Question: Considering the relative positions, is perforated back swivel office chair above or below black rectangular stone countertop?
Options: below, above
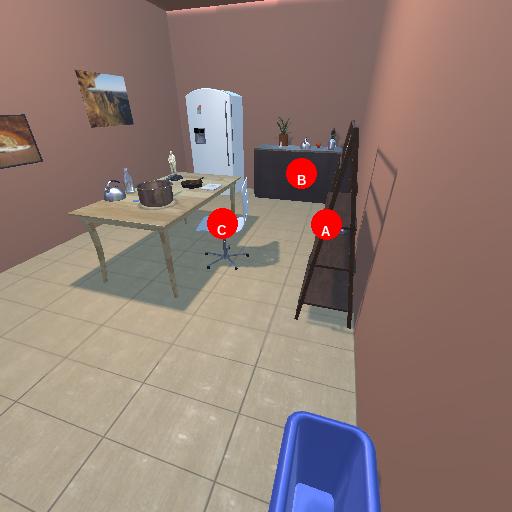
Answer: below